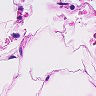
Metastatic tissue present: no